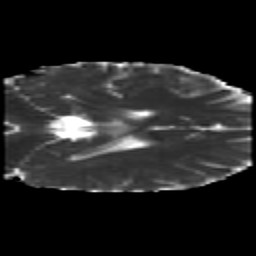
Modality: MD
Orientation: coronal
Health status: healthy
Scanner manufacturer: siemens
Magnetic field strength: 3 T
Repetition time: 10 s
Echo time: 0.092 s